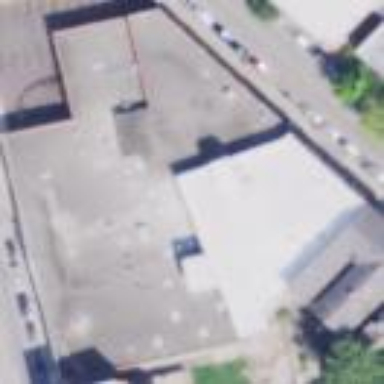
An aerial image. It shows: Industrial building.